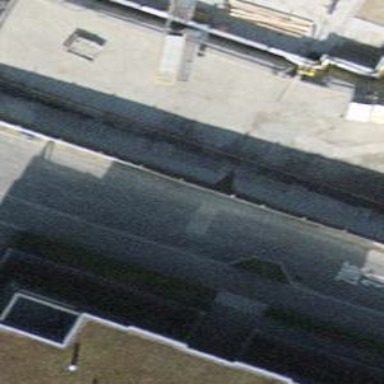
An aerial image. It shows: Retaining wall.